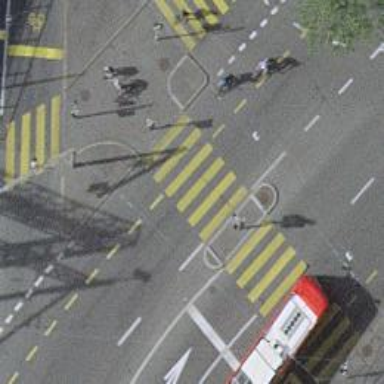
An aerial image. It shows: Asphalt footway with crossing equipped with traffic signals.